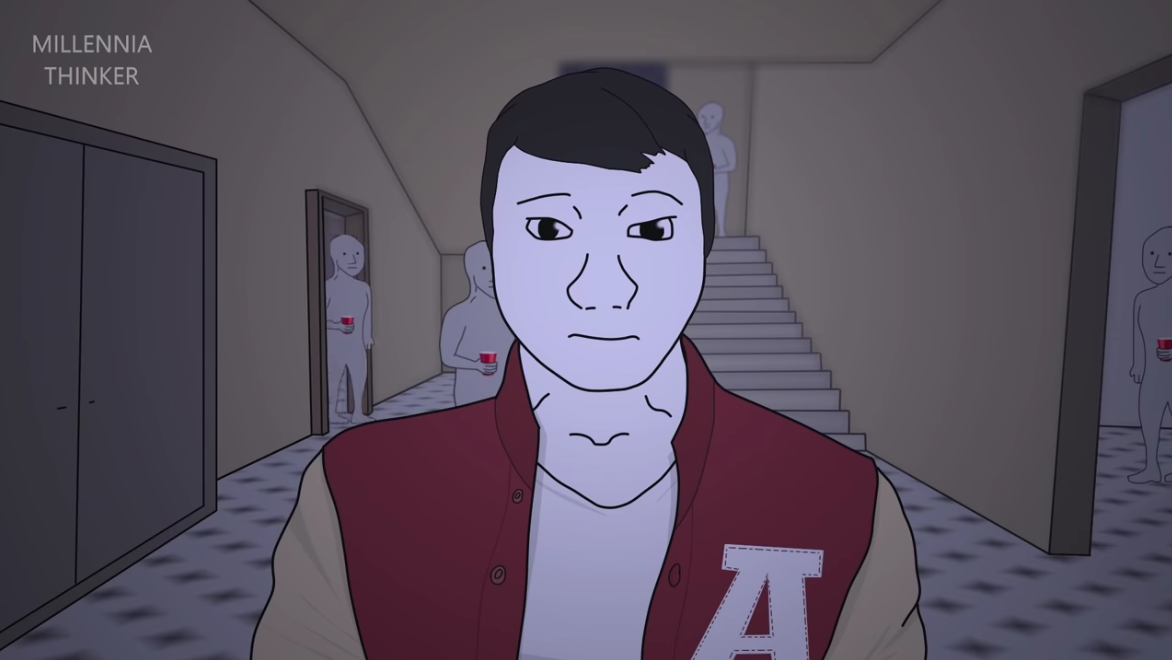
Label: 5_Wojak_with_Background